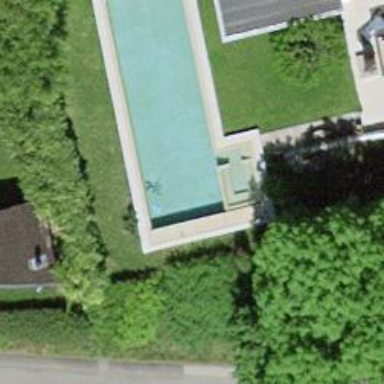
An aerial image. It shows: Swimming pool located in leisure land.